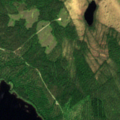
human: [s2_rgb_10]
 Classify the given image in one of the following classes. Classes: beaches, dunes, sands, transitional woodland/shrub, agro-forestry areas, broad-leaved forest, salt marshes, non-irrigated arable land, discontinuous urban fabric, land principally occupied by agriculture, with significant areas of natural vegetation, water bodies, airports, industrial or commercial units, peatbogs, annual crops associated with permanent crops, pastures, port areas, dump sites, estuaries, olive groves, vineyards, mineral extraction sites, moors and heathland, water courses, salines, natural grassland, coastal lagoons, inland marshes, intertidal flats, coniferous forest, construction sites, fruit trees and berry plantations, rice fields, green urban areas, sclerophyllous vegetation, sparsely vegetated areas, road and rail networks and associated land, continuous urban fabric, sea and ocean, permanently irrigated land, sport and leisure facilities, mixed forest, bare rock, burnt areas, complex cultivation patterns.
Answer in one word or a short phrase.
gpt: coniferous forest, mixed forest, peatbogs, water bodies